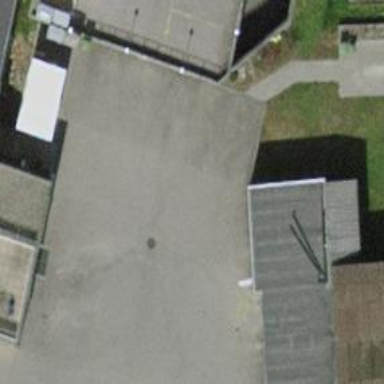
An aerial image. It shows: Parking entrance.